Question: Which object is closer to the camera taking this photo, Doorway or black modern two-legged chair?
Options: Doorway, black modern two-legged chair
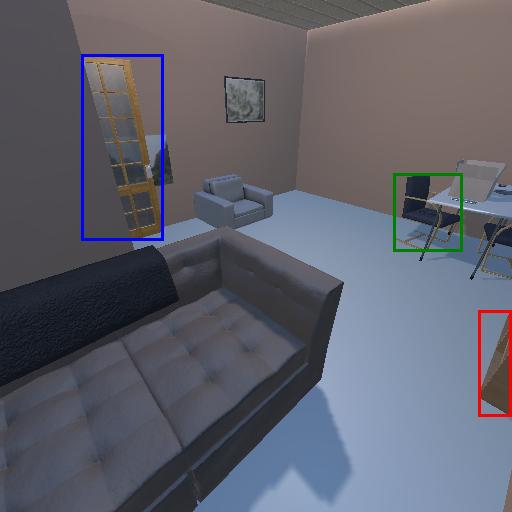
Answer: Doorway